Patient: sex M, age 57
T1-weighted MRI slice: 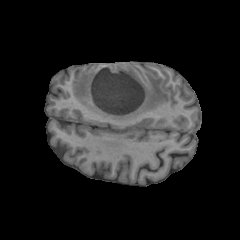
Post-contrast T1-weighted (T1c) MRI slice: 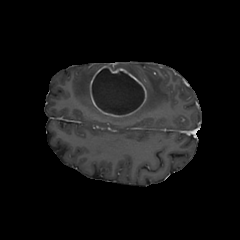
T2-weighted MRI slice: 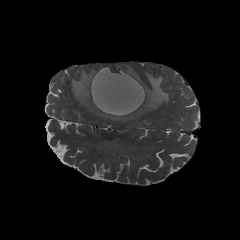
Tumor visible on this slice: yes
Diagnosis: Glioblastoma, IDH-wildtype
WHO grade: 4